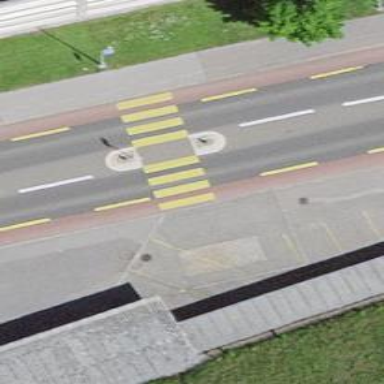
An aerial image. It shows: Marked pedestrian crossing with zebra designation and central island.